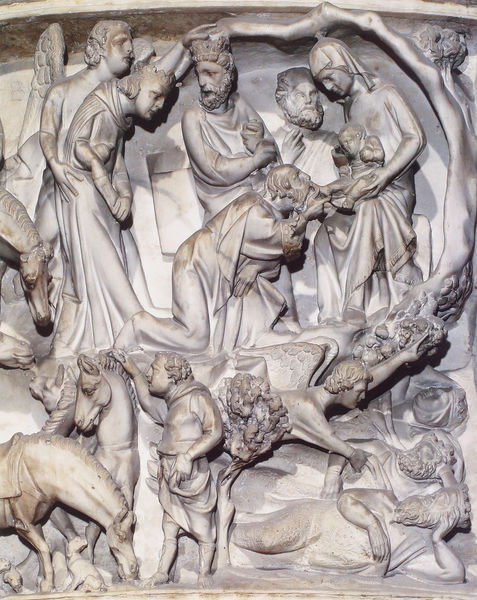
Titel: Kanzel
Künstler: Giovanni Pisano
Standort: Pisa, Dom (EU - I - Toskana)
Schlagwörter: baum, flügel, mann, schlaf, menschen, frau, männer, bart, stein, kind, mutter, krone, locken, esel, pferd, pferde, engel, relief, kuss, küssen, liegen, könig, detail, steinmetz, zeigen, fuss, tote, altar, christus, jesus, christlich, religiös, eiche, könige, heilige, verehrung, maria, madonna, anbetung, sakral, gabriel, pderde, heilige drei könige, schläfer, wecken, ngel, enbetung